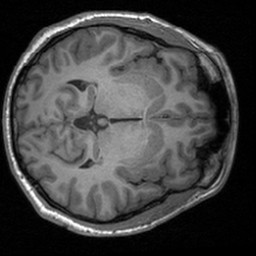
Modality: T1w
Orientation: axial
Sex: male
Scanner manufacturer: siemens
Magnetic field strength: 3 T
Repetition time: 1.9 s
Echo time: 0.00226 s